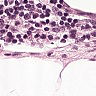
Metastatic tissue present: no